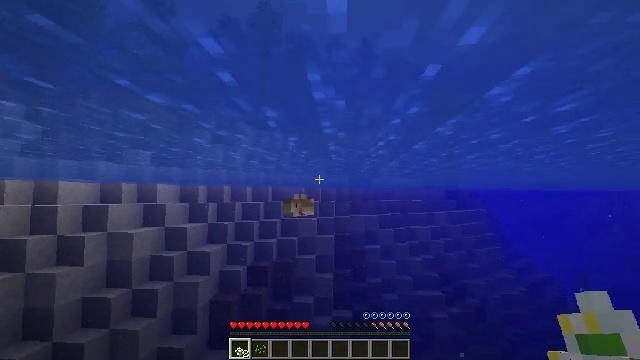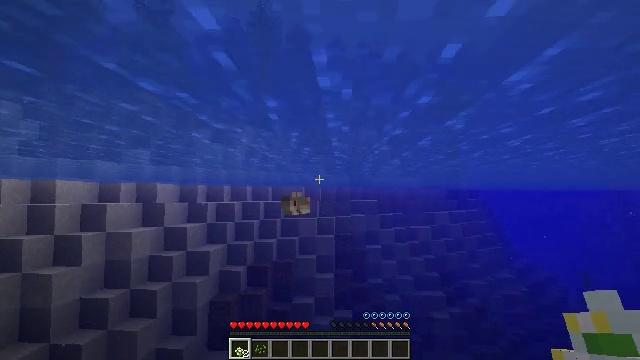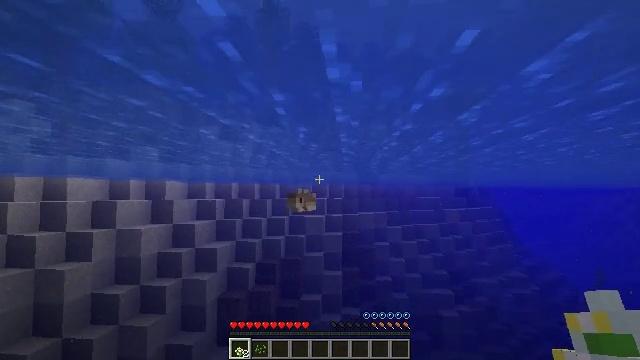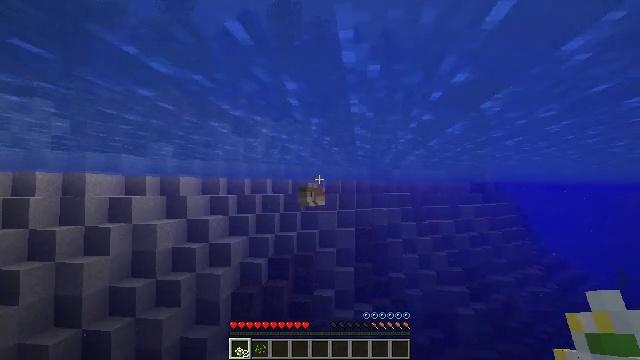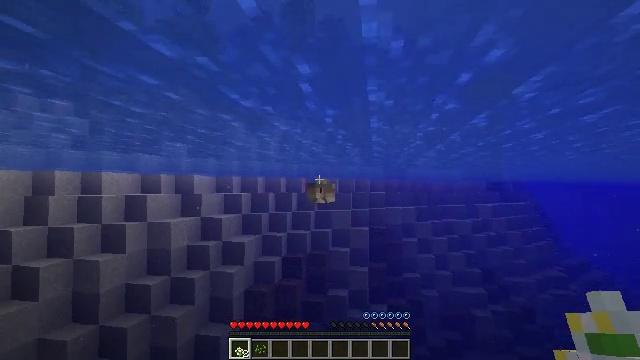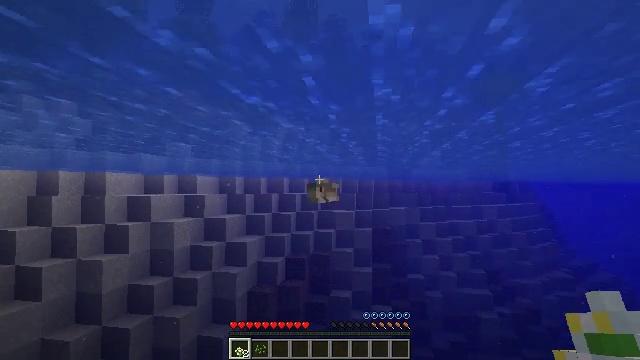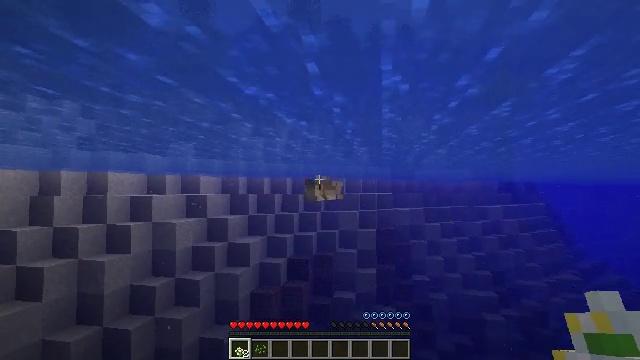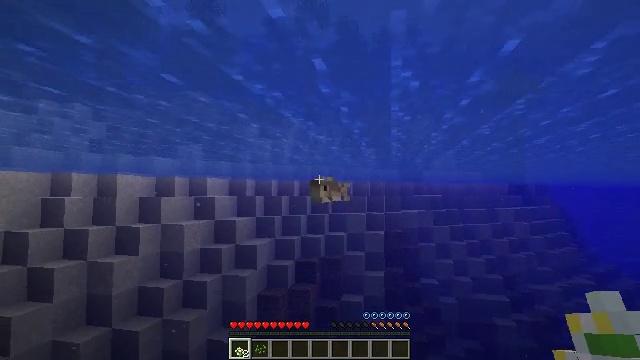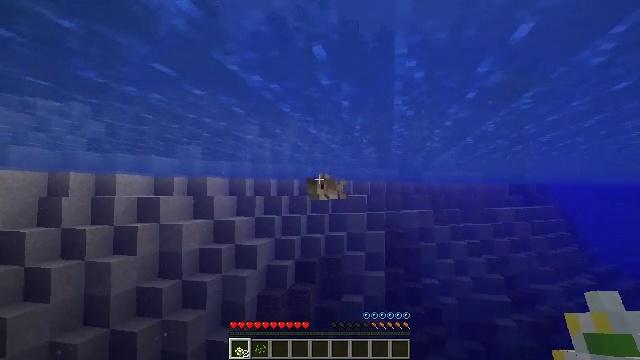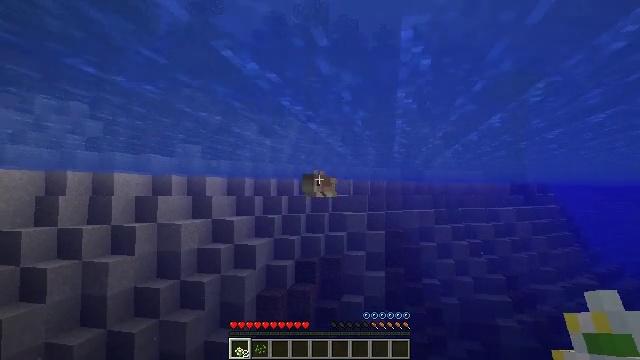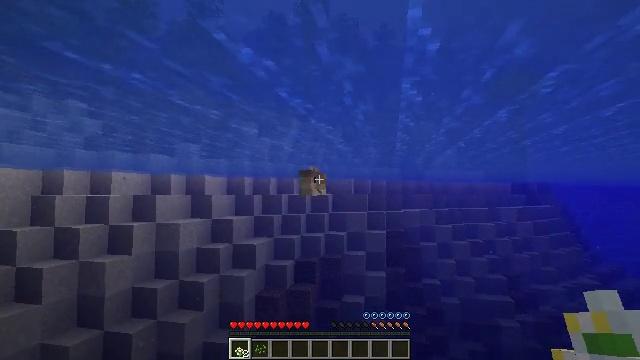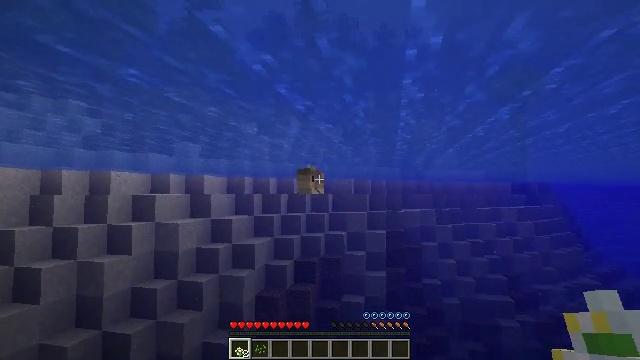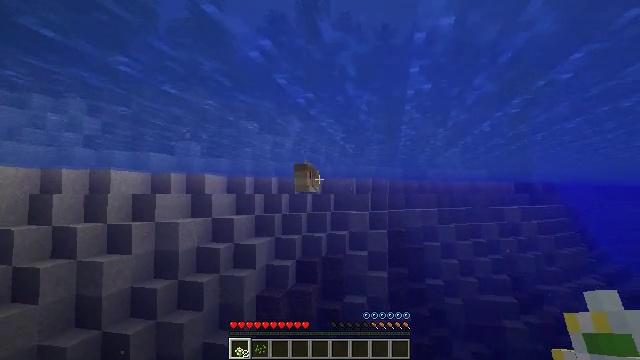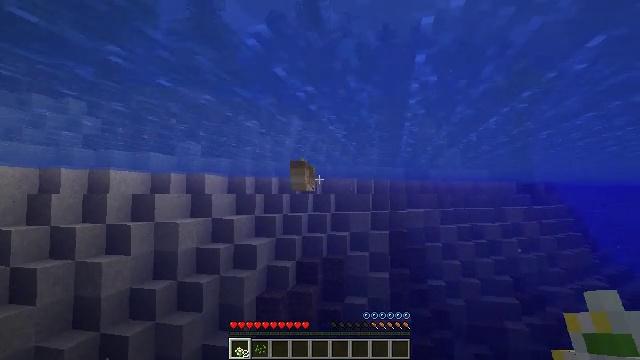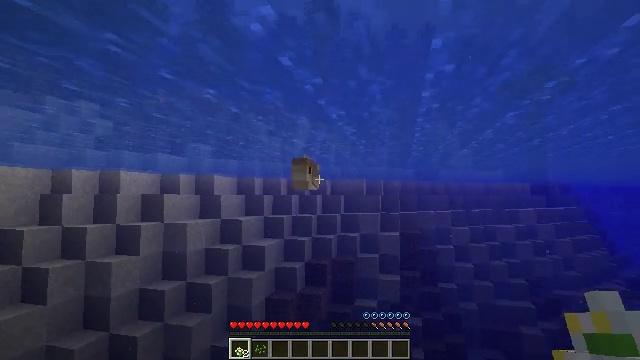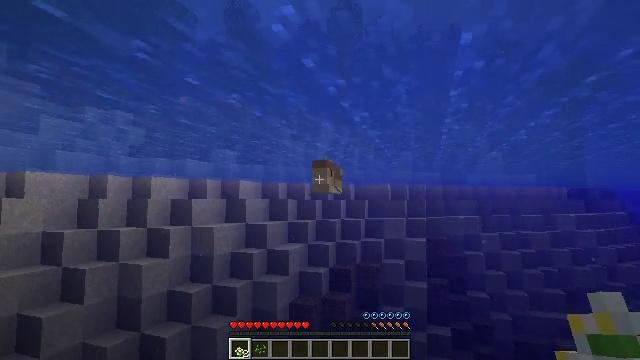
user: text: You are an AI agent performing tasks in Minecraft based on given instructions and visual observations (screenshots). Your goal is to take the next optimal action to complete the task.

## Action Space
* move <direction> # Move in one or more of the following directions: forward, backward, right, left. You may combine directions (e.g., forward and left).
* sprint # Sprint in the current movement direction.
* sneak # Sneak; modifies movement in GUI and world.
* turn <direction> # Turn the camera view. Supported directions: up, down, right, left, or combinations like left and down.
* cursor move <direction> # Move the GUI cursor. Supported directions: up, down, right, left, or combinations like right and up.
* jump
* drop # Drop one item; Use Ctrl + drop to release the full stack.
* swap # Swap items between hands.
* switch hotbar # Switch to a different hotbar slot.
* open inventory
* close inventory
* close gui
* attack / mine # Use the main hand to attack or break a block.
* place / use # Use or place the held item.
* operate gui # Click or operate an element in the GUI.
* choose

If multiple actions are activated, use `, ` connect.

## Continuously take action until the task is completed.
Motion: motion action
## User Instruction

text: Hunt fish.
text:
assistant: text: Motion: move forward
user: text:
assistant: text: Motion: move forward, turn left
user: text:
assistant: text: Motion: move forward, turn left
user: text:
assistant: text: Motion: move forward, turn left
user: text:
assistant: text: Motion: move forward
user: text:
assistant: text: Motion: move forward
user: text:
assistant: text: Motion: move forward, turn left
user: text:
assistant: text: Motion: move forward
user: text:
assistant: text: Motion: move forward
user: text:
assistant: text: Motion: move forward
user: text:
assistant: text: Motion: move forward
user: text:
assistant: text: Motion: move forward
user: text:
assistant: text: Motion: move forward
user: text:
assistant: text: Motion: move forward, turn left
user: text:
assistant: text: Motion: move forward, turn left
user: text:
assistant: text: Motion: move forward, turn left
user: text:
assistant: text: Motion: move forward, turn left
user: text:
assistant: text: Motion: move forward
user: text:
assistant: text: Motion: move forward, attack / mine
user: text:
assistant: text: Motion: move forward, attack / mine
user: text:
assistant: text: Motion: move forward, attack / mine
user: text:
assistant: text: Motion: move forward, attack / mine
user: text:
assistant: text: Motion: move forward, turn left and up
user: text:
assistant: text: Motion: move forward
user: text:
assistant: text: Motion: move forward
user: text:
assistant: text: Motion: move forward, turn left and up, attack / mine
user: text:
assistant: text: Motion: move forward, turn left and up, attack / mine
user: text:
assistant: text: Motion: move forward, turn left and up, attack / mine
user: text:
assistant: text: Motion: move forward, turn left and up, attack / mine
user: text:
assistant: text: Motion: move forward, turn left and up